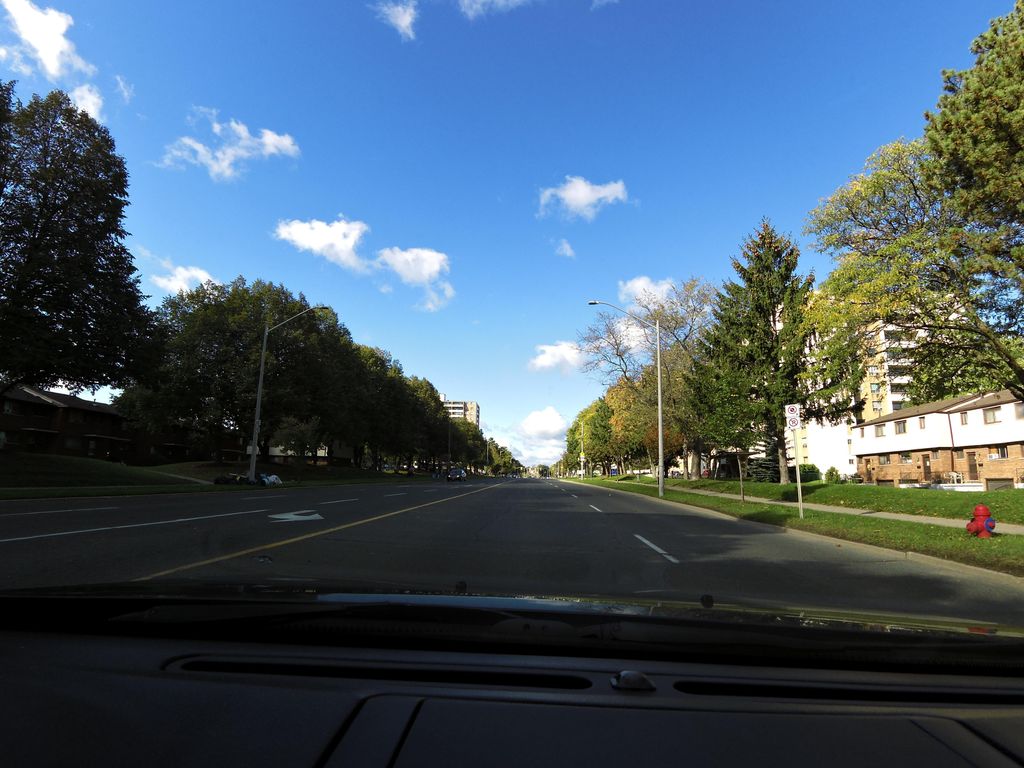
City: hamilton